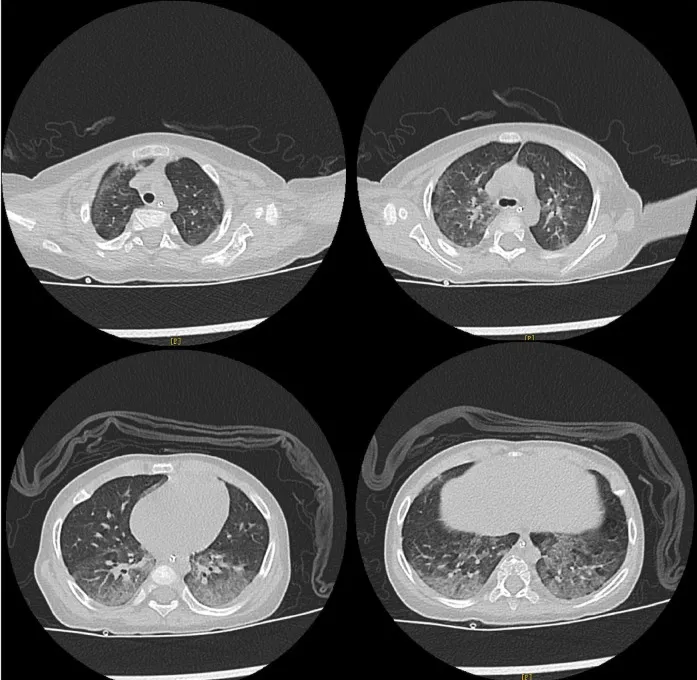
Lung CT results of the child. Lung CT shows inflammation with decreased light transmittance, which is evident in the lower lobe of both lungs, as well as the exudation shadow and strip shadow. No thymus shadow is found.
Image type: radiology (ct)